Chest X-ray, AP view. Patient: 66 years old, sex M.
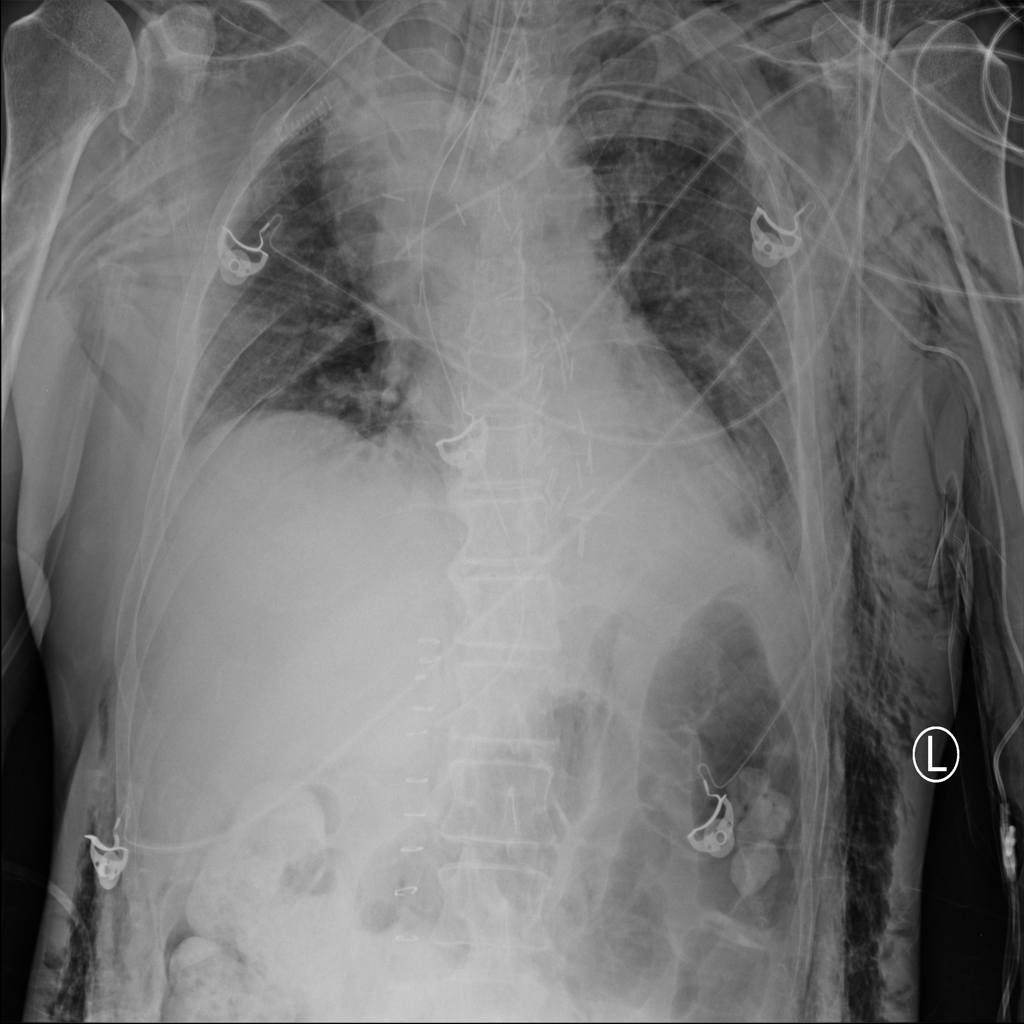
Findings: Emphysema